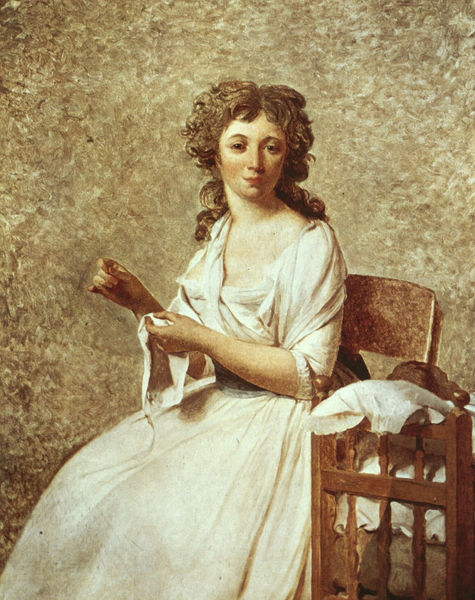
Titel: Portrait de Louise Pastoret
Künstler: Jacques Louis David
Standort: Chicago (Illinois)
Institution: The Art Institute of Chicago
Schlagwörter: hand, haut, körper, weiß, mädchen, ocker, sitzen, wäsche, abend, braun, brust, finger, frau, frisur, grau, haar, hintergrund, holz, kleid, licht, mund, nase, stuhl, zimmer, blick, dame, gürtel, rot, tuch, beige, haube, mode, rock, jung, wand, augen, falten, gesicht, halten, leinen, hals, holzstuhl, hände, portrait, porträt, gewand, haare, interieur, sitzend, stickerei, stoff, kind, klassizismus, mutter, nachthemd, spitzen, lippen, locken, rokoko, scheitel, schulter, arbeit, genre, lächeln, magd, lehne, haltung, baby, romantik, kissen, einfach, tapete, flicken, handarbeit, nähen, stricken, stuhllehne, bett, dienstmädchen, näherin, stube, bettgestell, faden, kammer, nadel, nähend, sticken, stopfen, weste, schlicht, revolution, stof, struktur, david, getupft, geschnitzt, wiege, näharbeit, stickerin, bettchen, kinderbett, wäschekorb, weißes kleid, marie antoinette, reparieren, holzbett, stickarbeit, frau portrait, gesicht hände, maria theresia, ungeschminkt, ähen, 1570, klassizisimus, kaufmann angelika, junge fara, holz braun